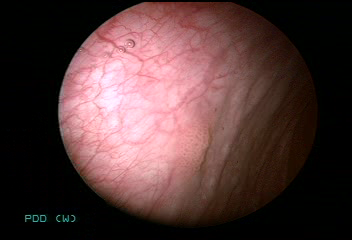
Modality: WLC
Class: Malignant
Subclass: LowGradePapillary
Lesion: L1
Stage: Ta
Morphology: Papillary
Bladder cancer association: Yes
Annotated structures: Tumor